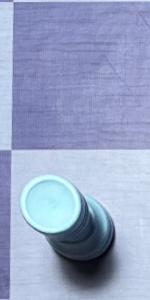
Label: Rook_White